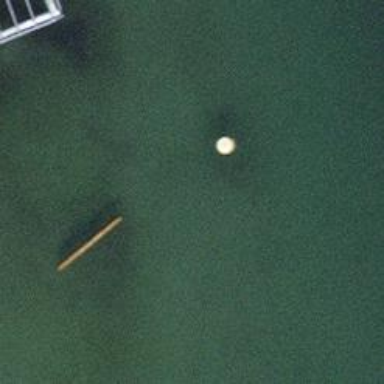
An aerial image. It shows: Buoy that is man-made.